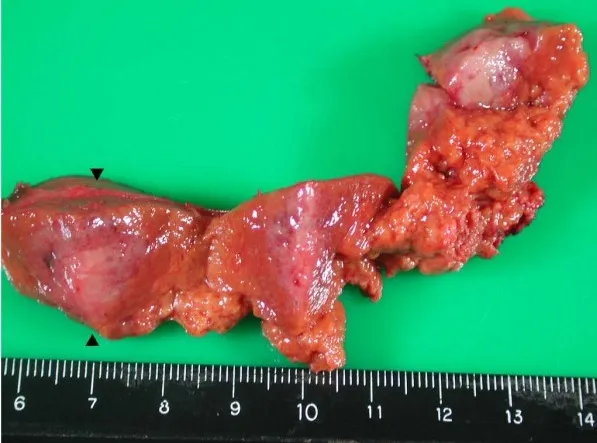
The resected liver contained a 1.6 x 1.6 x 1.5 cm circumscribed tumor (arrowheads).
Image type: medical_photograph (other_medical_photograph)